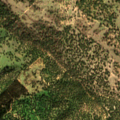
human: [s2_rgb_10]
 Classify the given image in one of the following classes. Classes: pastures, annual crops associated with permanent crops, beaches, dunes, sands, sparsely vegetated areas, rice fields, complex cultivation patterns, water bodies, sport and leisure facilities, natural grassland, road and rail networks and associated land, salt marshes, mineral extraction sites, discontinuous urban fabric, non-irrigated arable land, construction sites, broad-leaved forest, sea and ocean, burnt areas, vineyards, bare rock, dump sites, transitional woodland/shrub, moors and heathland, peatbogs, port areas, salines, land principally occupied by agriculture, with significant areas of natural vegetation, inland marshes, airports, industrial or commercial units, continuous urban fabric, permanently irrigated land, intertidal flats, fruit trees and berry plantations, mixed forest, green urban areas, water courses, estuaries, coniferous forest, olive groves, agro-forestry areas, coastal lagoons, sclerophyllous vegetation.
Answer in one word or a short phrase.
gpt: agro-forestry areas